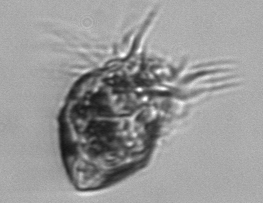
Label: Strombidium_morphotype1